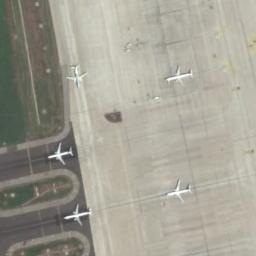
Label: airplane